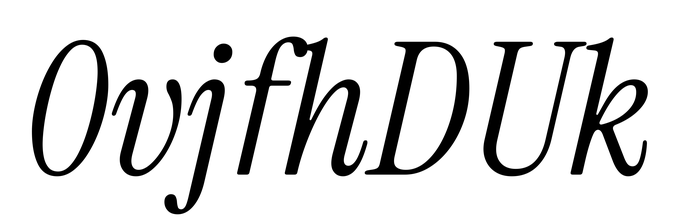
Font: InstrumentSerif-Italic